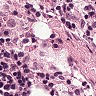
Metastatic tissue present: no